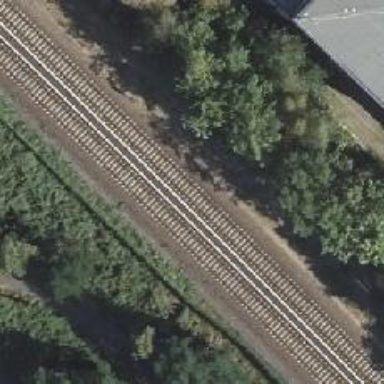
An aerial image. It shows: Light rail railway line with electrified rails.